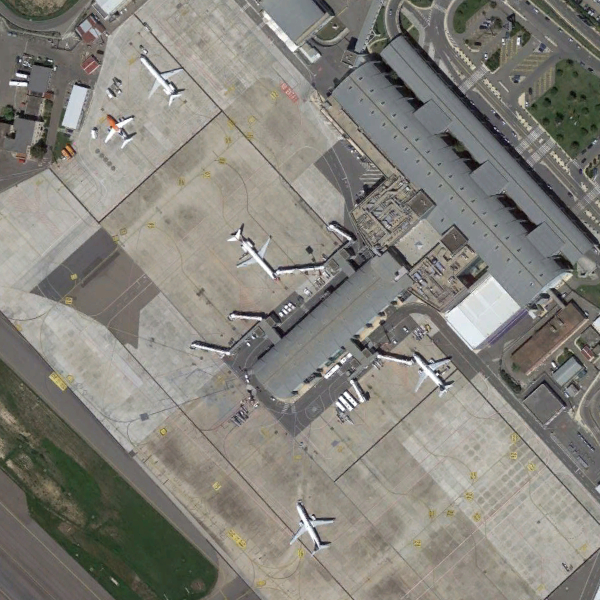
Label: Airport